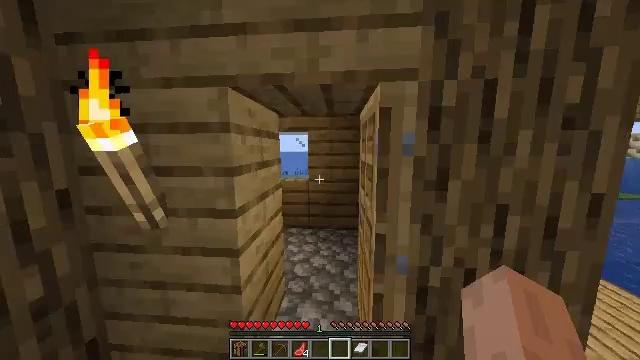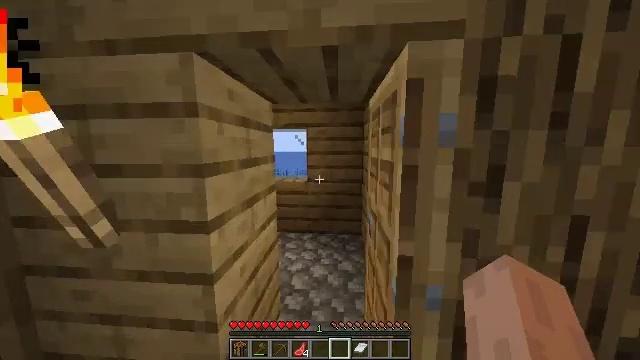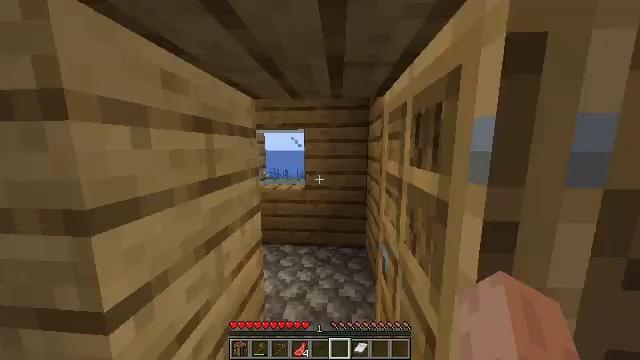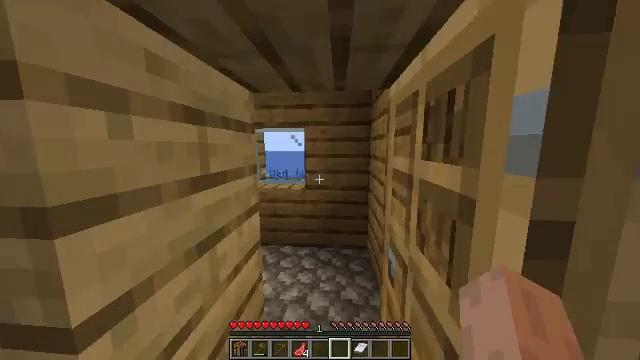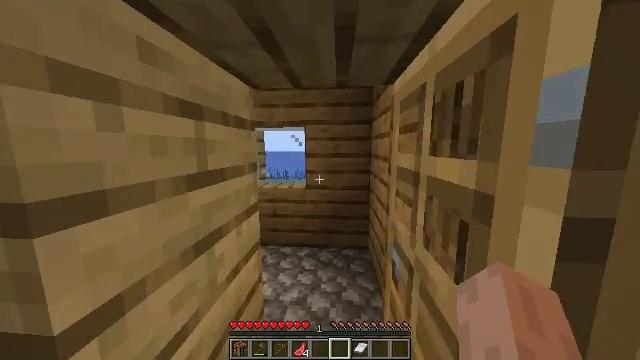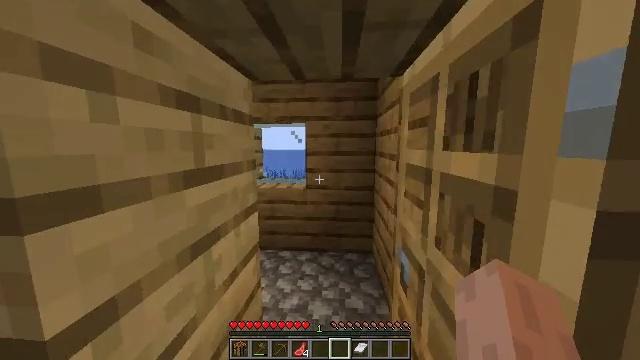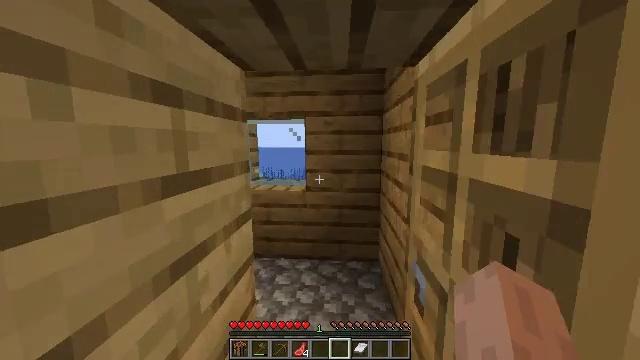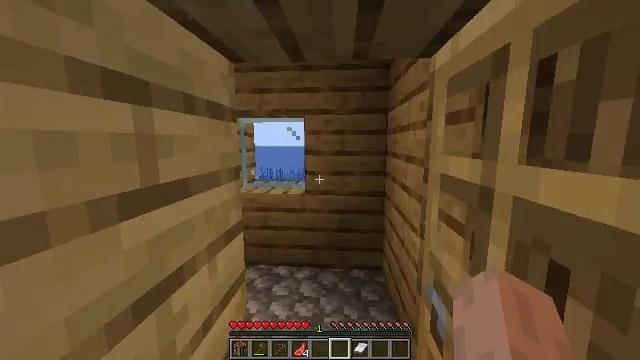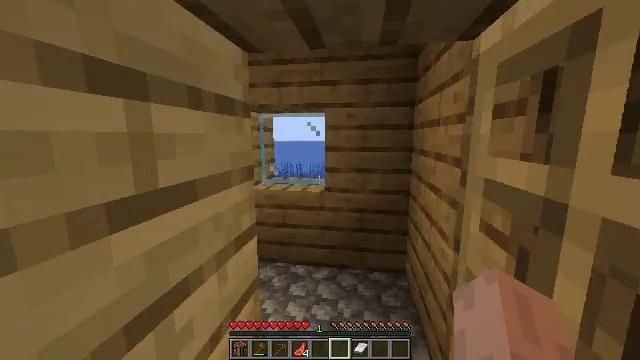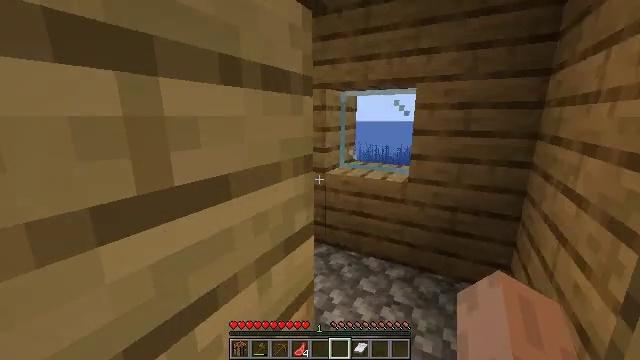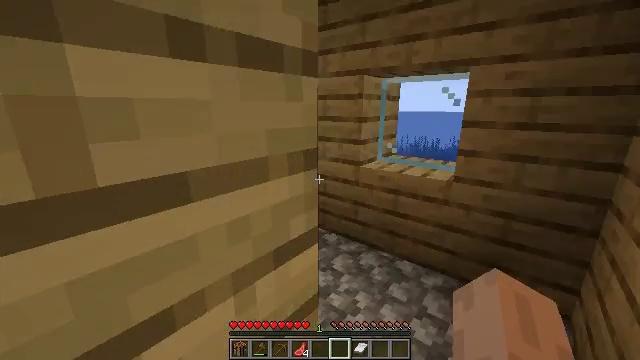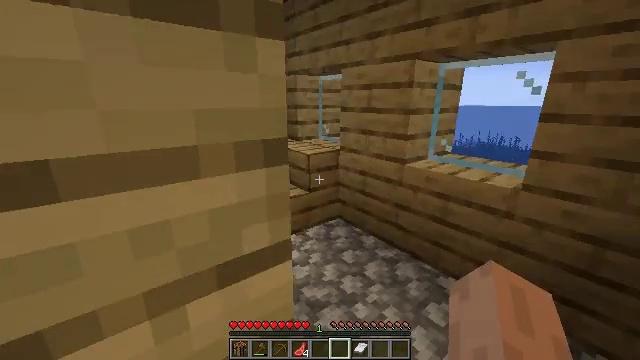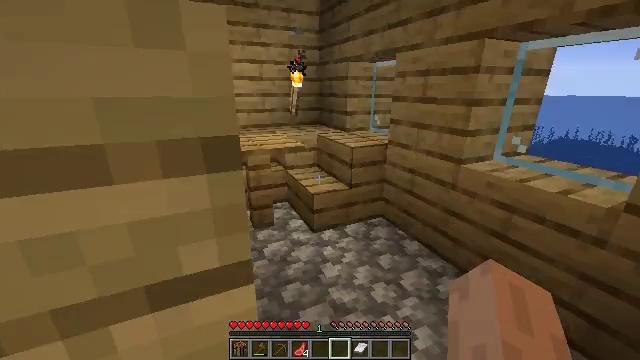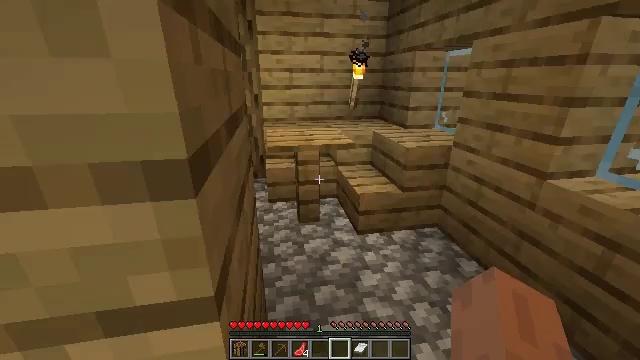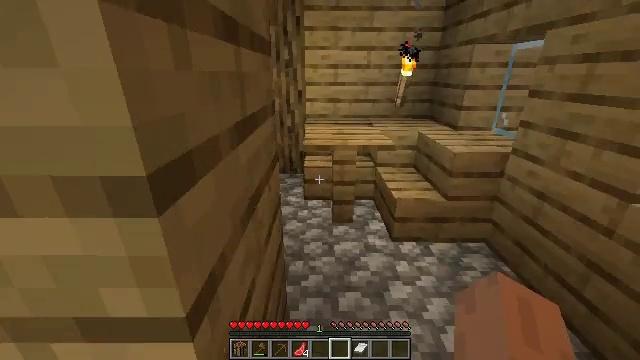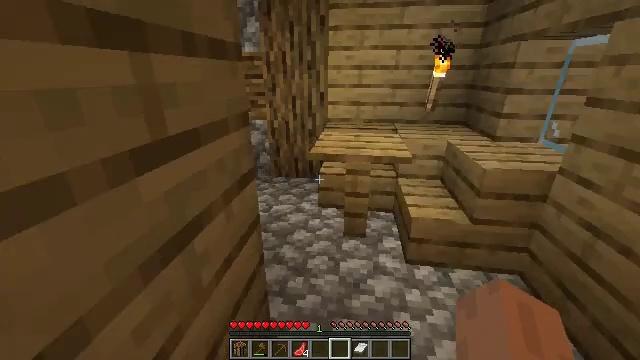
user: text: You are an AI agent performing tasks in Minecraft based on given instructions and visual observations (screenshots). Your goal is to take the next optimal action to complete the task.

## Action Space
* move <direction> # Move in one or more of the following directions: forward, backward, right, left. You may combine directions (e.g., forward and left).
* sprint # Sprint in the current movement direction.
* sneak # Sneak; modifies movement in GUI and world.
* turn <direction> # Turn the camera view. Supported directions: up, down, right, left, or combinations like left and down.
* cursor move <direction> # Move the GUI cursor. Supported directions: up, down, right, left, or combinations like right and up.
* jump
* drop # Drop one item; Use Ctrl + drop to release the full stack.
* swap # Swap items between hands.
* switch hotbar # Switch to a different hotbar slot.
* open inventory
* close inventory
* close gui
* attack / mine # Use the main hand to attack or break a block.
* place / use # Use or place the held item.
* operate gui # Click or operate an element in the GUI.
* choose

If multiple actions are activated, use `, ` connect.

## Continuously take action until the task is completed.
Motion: motion action
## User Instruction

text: Mine the furnace to collect it.
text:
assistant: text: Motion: move forward
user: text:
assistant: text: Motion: move forward
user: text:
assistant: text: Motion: move forward
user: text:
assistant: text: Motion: move forward
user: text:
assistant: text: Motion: move forward
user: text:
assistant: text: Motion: move forward
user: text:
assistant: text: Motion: move forward
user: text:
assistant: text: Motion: move forward, turn left and down
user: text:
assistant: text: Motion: move forward and move right, turn left and down
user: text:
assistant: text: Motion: move forward and move right, turn left and down
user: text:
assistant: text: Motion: move forward and move right, turn left and down
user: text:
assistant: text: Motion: move forward and move right, turn left and down
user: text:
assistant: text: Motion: move forward and move right, turn left and down
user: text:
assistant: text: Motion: move forward and move right, turn left
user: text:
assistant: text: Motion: move forward and move right, turn left
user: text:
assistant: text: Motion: move forward and move right, turn left
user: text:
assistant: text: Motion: move forward and move right, turn left
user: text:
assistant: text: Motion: move forward and move right, turn left
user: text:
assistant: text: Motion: move forward, turn left
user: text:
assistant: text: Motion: move forward, turn left
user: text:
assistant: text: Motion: move forward, turn left
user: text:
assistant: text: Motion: move forward, turn left
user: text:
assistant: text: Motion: move forward and move right, turn left
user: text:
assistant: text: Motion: move forward and move right, turn left
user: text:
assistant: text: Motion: move forward and move right, turn left
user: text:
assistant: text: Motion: move forward, turn left and up
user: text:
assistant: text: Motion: move forward
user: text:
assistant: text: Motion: move forward
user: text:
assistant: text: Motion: move forward, use / place
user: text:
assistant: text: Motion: move forward, use / place